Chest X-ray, AP view. Patient: 52 years old, sex M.
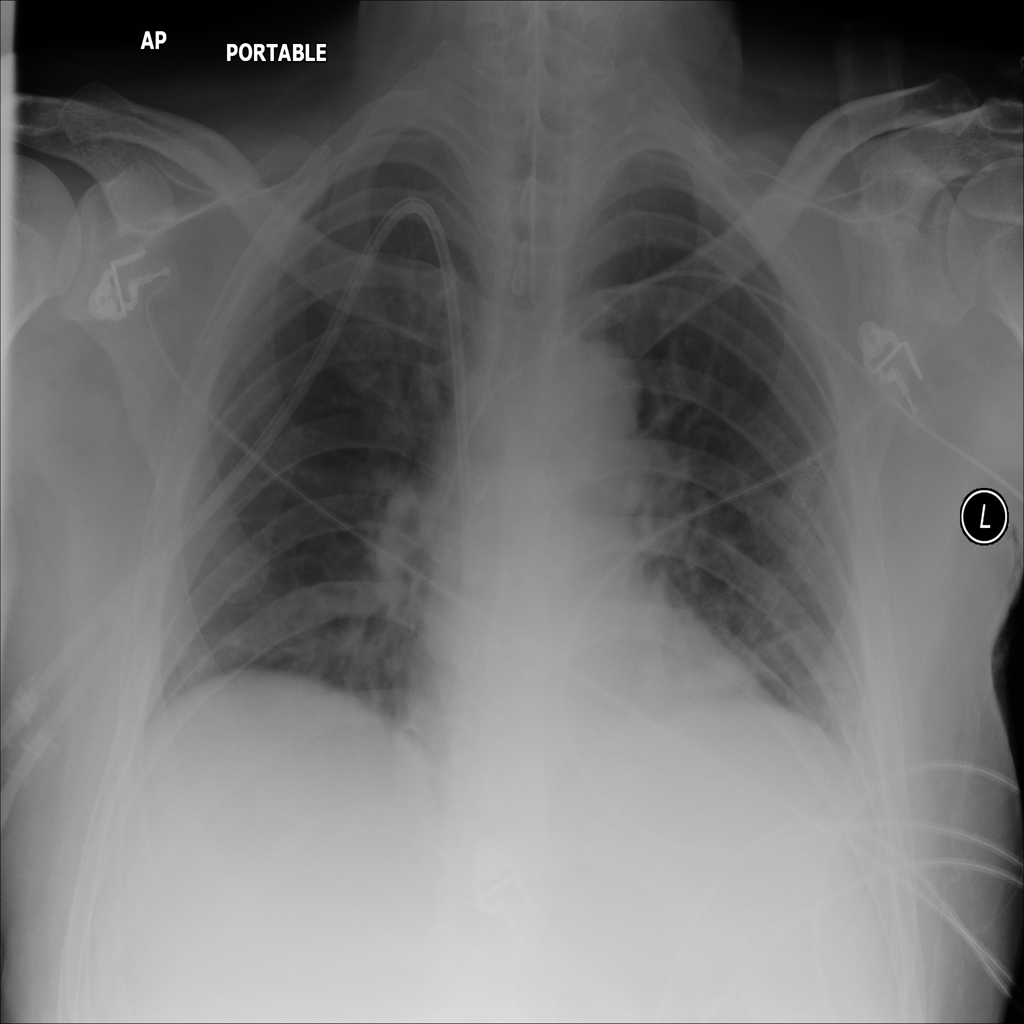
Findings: No Finding